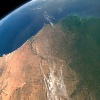
Label: land